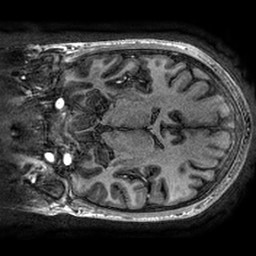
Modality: T1w
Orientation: coronal
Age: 24
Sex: female
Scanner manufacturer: ge
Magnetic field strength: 3 T
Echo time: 0.002736 s